Question: I want to recreate the following header:

The problem is that the content is centered in the white section. Grey is the background of body and the header is 100% of screen.
What I have now is:
CSS
'''
.top_left {
background:#3c4d74;
}
.top_right {
background:#2f3a5a;
}
.top_center {
background:#3c4d74 url(http://img85.imageshack.us/img85/2816/headerbgo.jpg) no-repeat right top;
height:140px;
}
#page,
.top_center {
max-width:1000px;
margin:0 auto;
}
#page {
background:#FFF;
}
body {
background:#DEDEDE;
}
'''
HTML
'''
<body>
<div id="top-header">
<div class="top_left"></div>
<div class="top_center">
<a href="#">LOGO</a>
</div>
<div class="top_right"></div>
</div>
<div id="page" class="hfeed">
MY content bla bla bla
</div>
</body>
'''
Which you can see working on <URL>.
How can I make the left side soft blue and right side hard blue at any resolution?
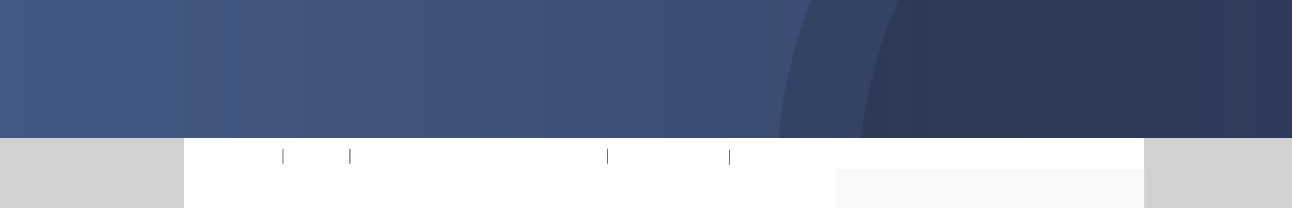
Answer: To do this you need to be very aware of how positioning works.
The '#header-bg' is positioned so it falls below '#wrapper'. It is 100% width, 140px high with 2 divs which both take up 50% of that space and they both get a different colour for left/right.
The '#wrapper' is relatively positioned to make 'z-index' work, putting it above the '#header-bg'. Width is set at 600px, and 'margin: 0 auto;' centers it.
The '#header' is a simple div which has a height set to it and the background it requires.
Content follows the '#header' in normal flow.
Here is a jsfiddle with the requested behaviour.
<URL>
This even degrades nicely and lets you scroll horizontally if the content is larger than the screen (something I noticed from the original jsfiddle).
To make it IE7 compatible I made some changes to fix 2 bugs. I had to add 'left: 0;' and 'top: 0;' explicitly to '#header-bg' to fix a positioning bug. Made the divs inside '#header-bg' 49% instead of 50% or else IE7 would not resize them properly and make the right div bump down. To compensate for the small gap that created I made the right div 'float: right;'.